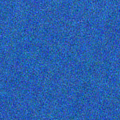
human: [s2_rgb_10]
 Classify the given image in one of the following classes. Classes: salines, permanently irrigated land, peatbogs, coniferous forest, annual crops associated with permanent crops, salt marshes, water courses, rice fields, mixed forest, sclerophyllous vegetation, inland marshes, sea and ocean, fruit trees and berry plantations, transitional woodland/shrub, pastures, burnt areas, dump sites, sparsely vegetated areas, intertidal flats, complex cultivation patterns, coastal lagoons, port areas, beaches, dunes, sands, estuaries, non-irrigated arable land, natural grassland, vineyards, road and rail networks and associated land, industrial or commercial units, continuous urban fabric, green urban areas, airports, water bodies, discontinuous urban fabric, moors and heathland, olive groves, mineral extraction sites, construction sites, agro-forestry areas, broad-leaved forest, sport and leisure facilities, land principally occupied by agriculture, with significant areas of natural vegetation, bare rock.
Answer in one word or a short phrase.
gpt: sea and ocean